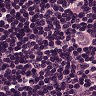
Metastatic tissue present: yes